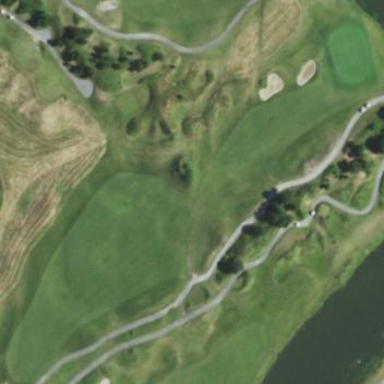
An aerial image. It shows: Grassy area designated as golf fairway.